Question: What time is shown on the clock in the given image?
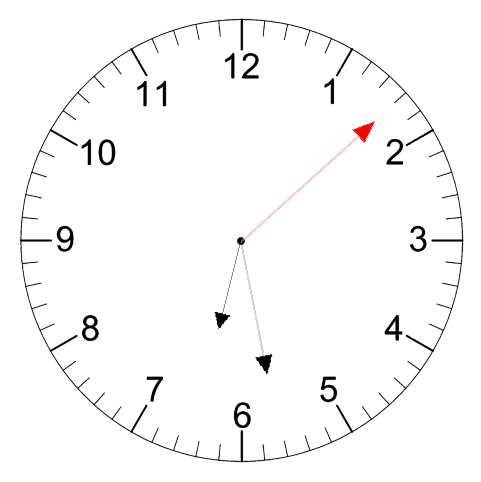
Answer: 06:28:08